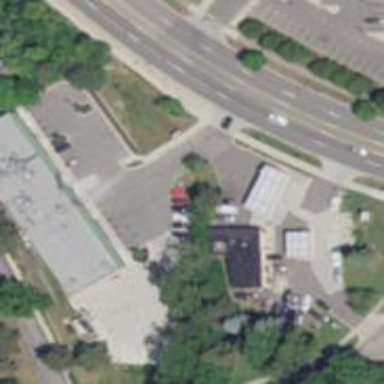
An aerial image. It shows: Convenience shop.